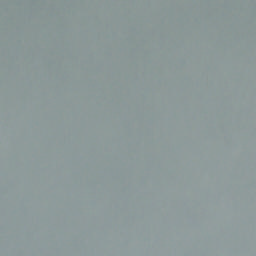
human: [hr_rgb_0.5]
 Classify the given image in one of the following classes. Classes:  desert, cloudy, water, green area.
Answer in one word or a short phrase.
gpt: cloudy